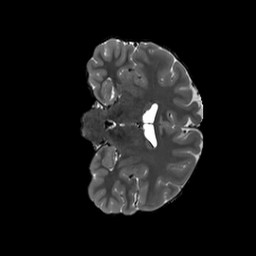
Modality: T2w
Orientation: coronal
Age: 20
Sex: male
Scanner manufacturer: siemens
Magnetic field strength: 3 T
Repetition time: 3.2 s
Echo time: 0.566 s